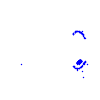
Particle: electron